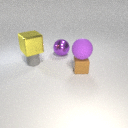
small gray rubber cylinder below large yellow metal cube